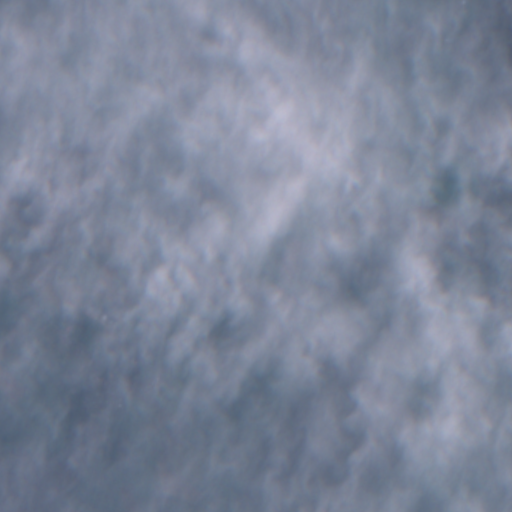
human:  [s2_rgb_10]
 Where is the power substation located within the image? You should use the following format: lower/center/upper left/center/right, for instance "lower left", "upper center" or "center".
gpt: The power substation is located in the lower left of the image.
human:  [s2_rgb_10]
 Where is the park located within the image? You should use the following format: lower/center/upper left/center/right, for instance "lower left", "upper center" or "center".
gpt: There is no park in the image.